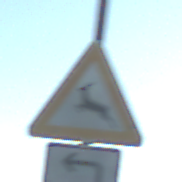
Verkehrszeichen: WildwechselRechts
Zusatzzeichen unten: RichtungsangabeDurchPfeile2
Umgebung: Outdoor, Nature
Tageszeit: SunriseSunset
Wetter: Clear
Licht: Natural
Jahreszeit: NotSpecified
Kontrast: HighContrast